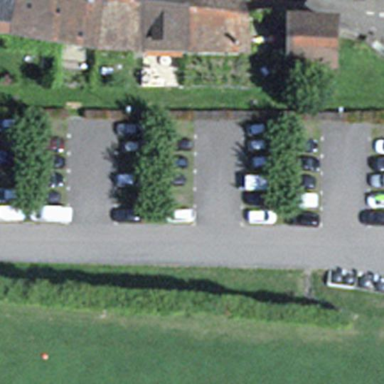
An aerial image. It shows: Parking area with surface.